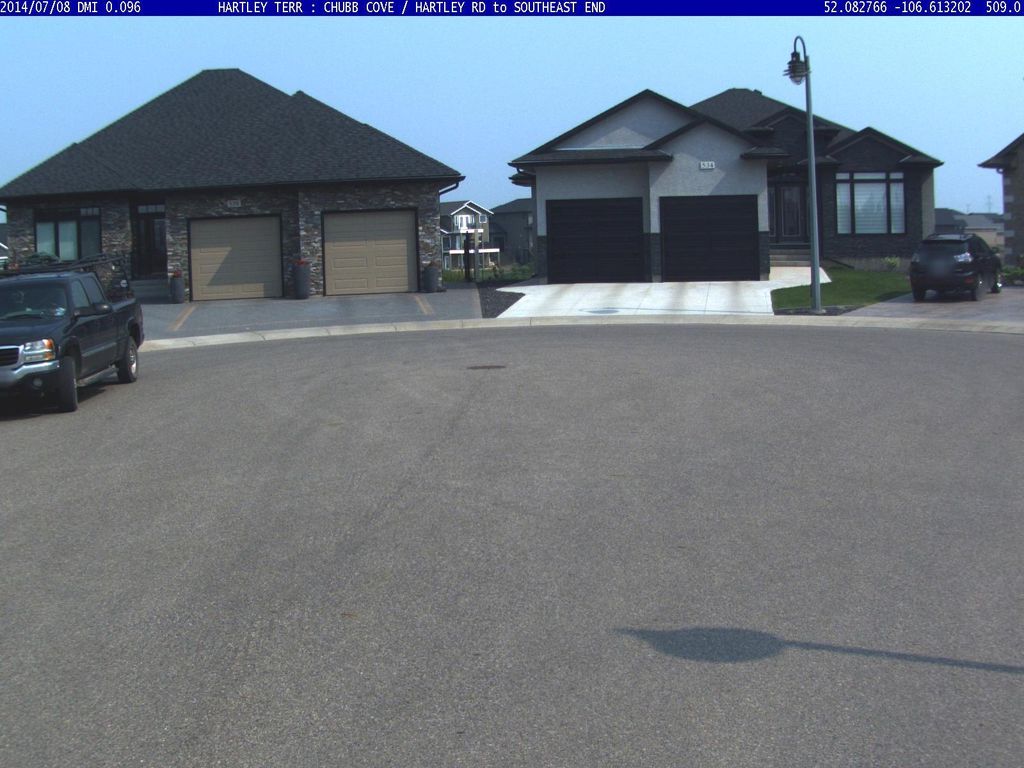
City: saskatoon